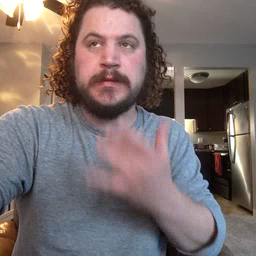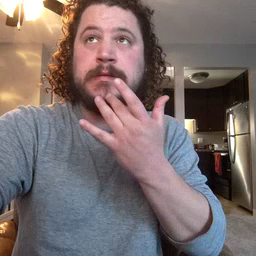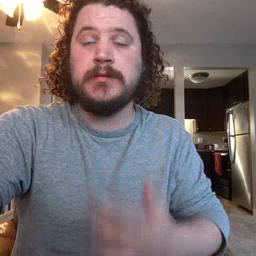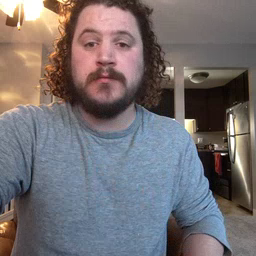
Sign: taste